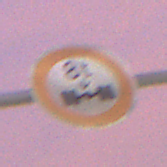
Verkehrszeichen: TatsaechlicheAchslast
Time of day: SunriseSunset
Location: Outdoor (Urban)
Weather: PartlyCloudy
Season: NotSpecified
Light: Artificial